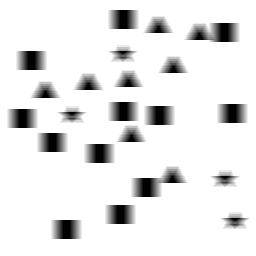
Squares: 12
Triangles: 8
Stars: 4
Total shapes: 24